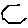
Label: hexagon